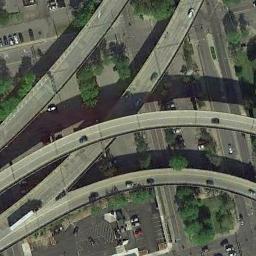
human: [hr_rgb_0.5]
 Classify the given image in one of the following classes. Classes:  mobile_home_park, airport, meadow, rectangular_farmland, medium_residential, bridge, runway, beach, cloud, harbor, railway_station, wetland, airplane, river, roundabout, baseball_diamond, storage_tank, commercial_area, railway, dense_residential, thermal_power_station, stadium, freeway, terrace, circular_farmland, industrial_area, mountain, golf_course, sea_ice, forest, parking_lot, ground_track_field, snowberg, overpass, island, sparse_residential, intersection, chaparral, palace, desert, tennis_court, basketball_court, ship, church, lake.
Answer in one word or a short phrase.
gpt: overpass